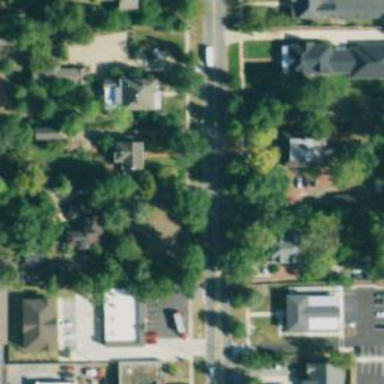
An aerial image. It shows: Park located in historic district.